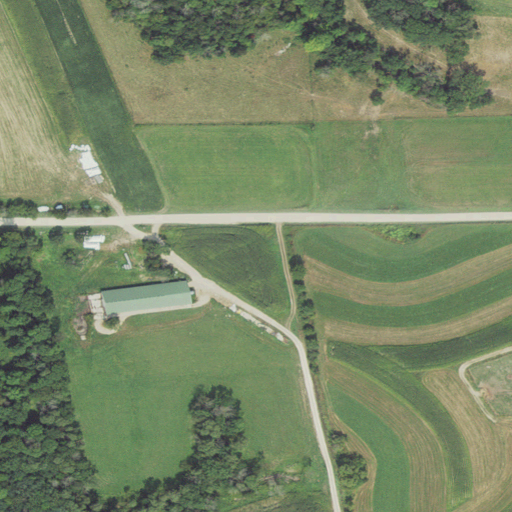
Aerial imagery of ridge(s) in Wisconsin named Belgium Ridge containing pasture, deciduous forest, open development, mixed forest, low intensity development, and cultivated crops